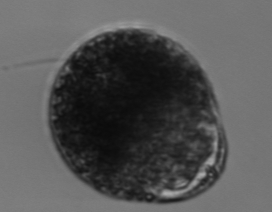
Label: Vicicitus_globosus